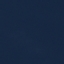
Label: SeaLake